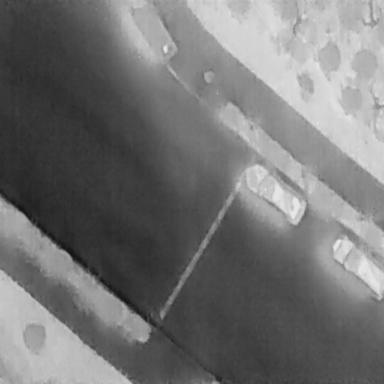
There are two Cars in the infrared image.